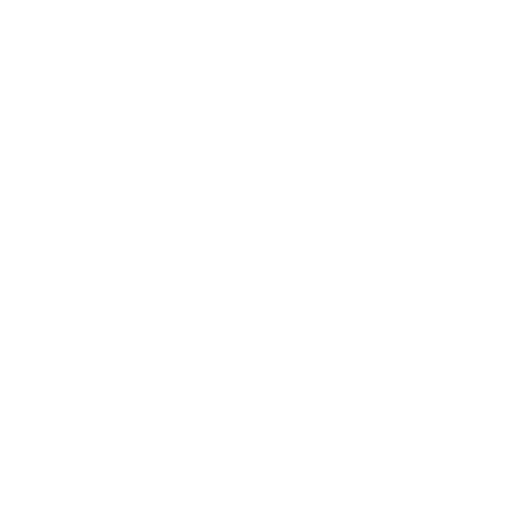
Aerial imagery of bar in Ohio named Locust Reef containing only open water